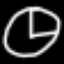
Label: clock